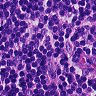
Metastatic tissue present: no